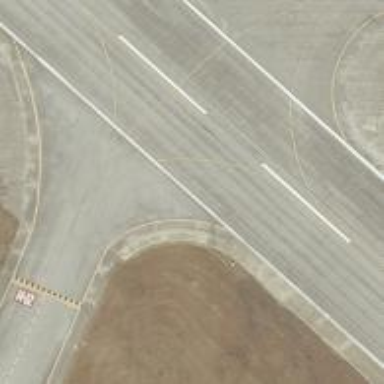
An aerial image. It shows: Image of taxiway at airport.